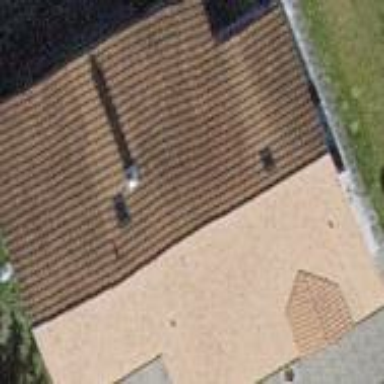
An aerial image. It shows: Gabled roof on building that houses apartments.